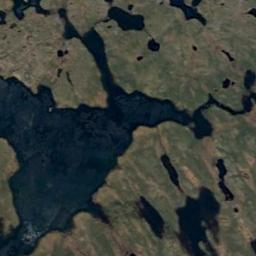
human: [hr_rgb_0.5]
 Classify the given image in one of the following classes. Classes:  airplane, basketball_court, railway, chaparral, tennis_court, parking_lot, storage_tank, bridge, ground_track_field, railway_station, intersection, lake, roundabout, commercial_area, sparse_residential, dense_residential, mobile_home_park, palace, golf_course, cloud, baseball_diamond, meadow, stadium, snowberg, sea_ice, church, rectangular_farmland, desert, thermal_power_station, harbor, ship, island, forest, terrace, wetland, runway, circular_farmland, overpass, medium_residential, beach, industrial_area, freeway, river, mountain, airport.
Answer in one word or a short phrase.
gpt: wetland